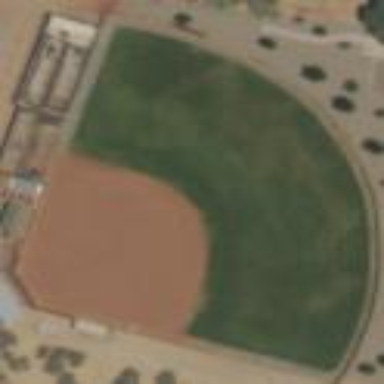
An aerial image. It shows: Baseball pitch for leisure land.